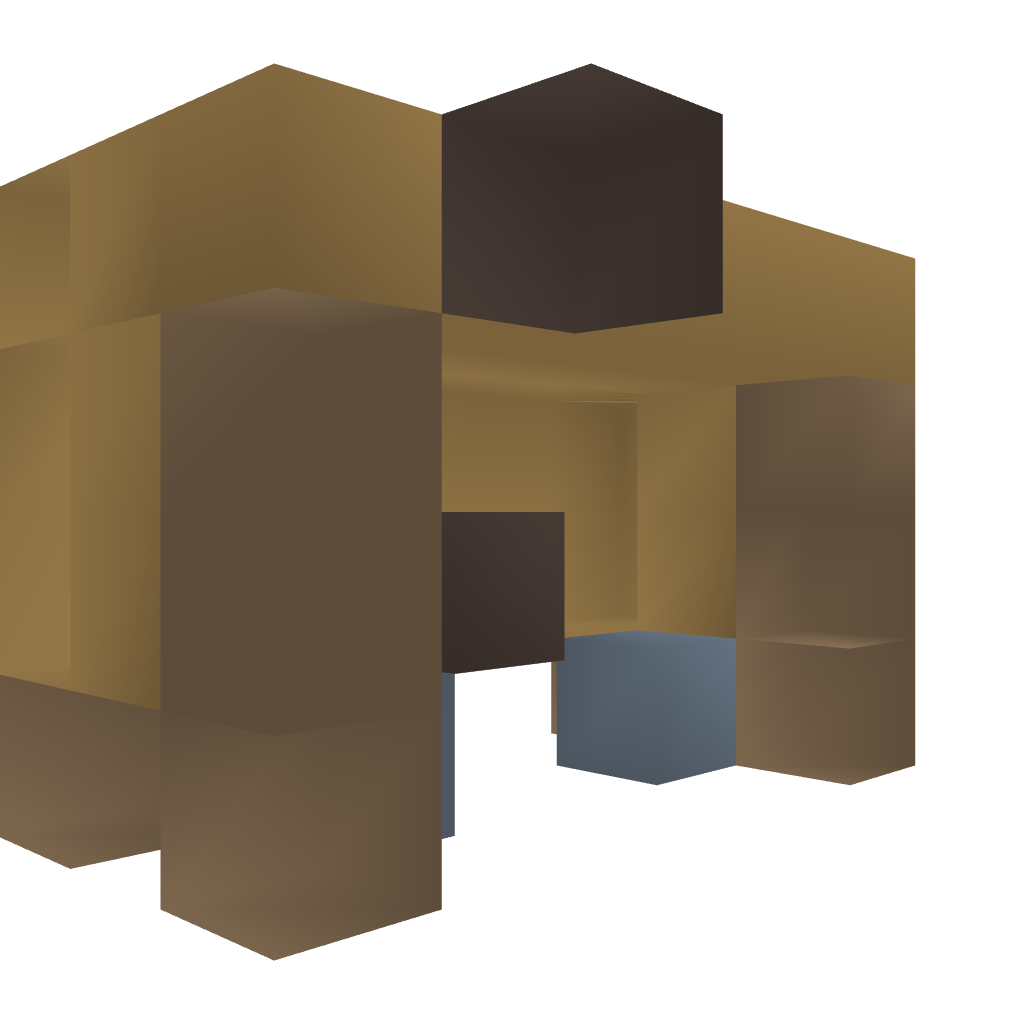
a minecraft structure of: Bus Station 3